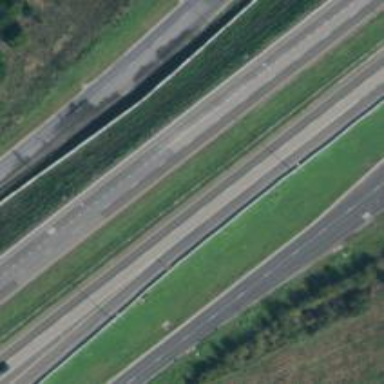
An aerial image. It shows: Motorway.